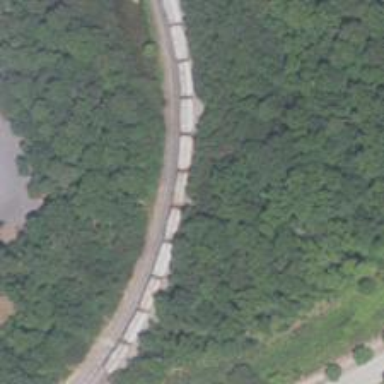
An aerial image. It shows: Rail spur service.